Question: I have been trying to debug Remote Procedure Calls for WAMP (Web Application Messaging Protocol) based python components. For example:
Front end (browser)
'''
session.call('math.add2', [2, 'two']);
'''
Back end (python)
'''
@wamp.register("math.add2")
def add2(self, x, y):
return x + y
'''
It gives a little bit of idea about the error.

For a simple example like this, it doesn't really matter at all but for large applications with a lot of files and modules, Im not quite sure about the best way to pin point the errors so that it outputs the full error trace with file name, line number and description.
As a solution, I have slightly modified the (added the line ) like below to output the errors on the console log:
'''
# autobahn/asyncio/wamp.py
...
import traceback
...
class FutureMixin:
...
@staticmethod
def _as_future(fun, *args, **kwargs):
try:
res = fun(*args, **kwargs)
except Exception as e:
traceback.print_exc() # Added this line
...
'''
Is this the standard way to handle it?
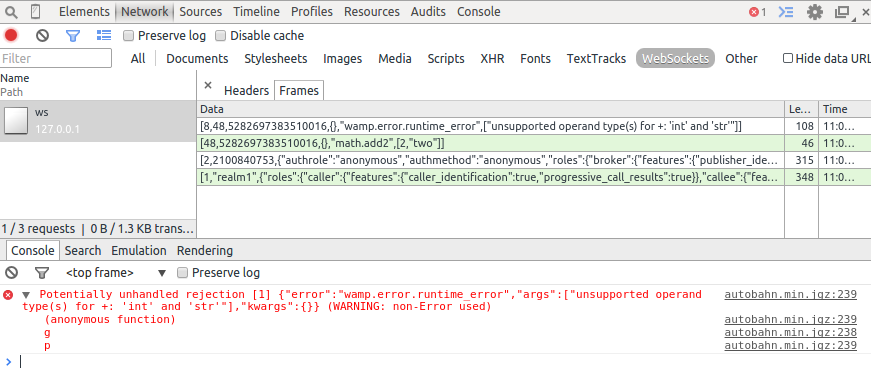
Answer: AutobahnPython allows you to turn on sending tracebacks in WAMP error messages:
'''
class MyComponent(ApplicationSession):
def __init__(self, config = None):
ApplicationSession.__init__(self, config)
self.traceback_app = True
'''